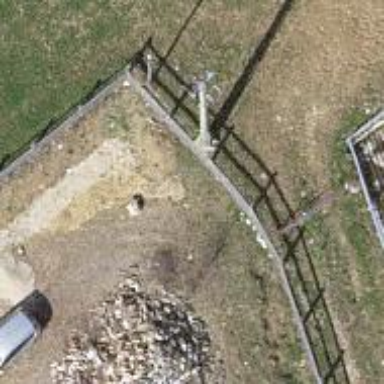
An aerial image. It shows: Power pole.